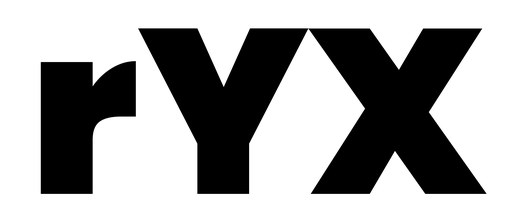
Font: Poppins-Black